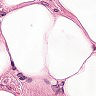
Metastatic tissue present: no